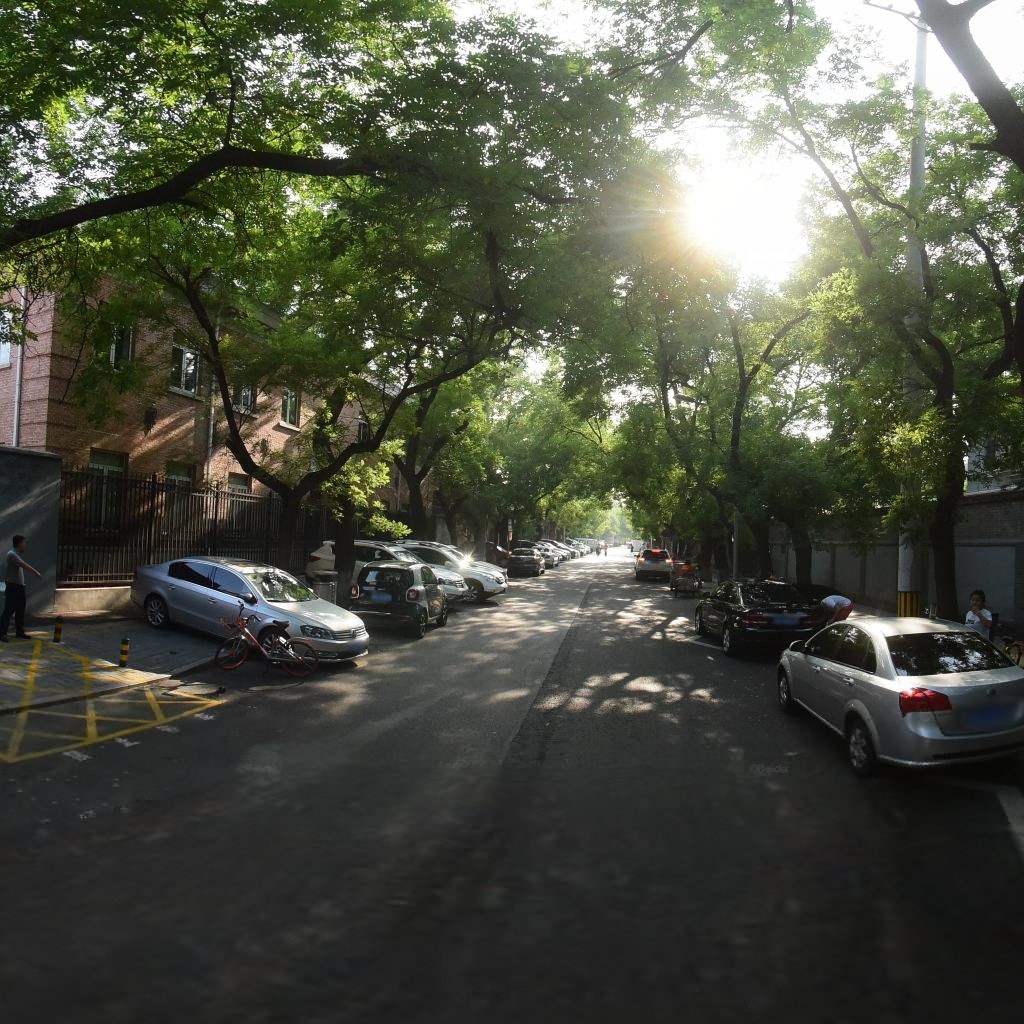
Region: Dongcheng
Road damage annotations: longitudinal crack